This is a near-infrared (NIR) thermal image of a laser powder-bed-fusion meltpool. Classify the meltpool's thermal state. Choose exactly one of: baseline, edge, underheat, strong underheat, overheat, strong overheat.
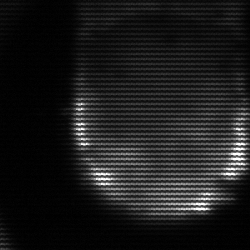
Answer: strong underheat